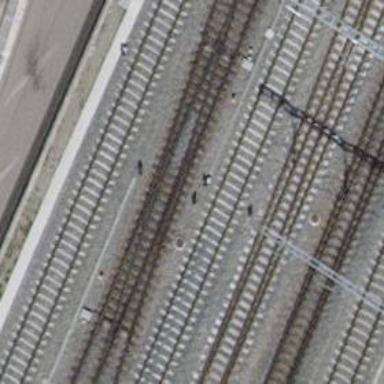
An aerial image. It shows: Rail siding with electrified tracks using contact line.